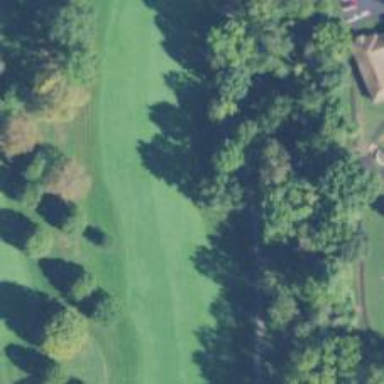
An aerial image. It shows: View of golf hole.